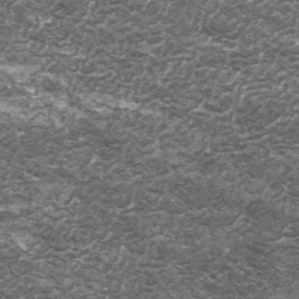
Label: frost